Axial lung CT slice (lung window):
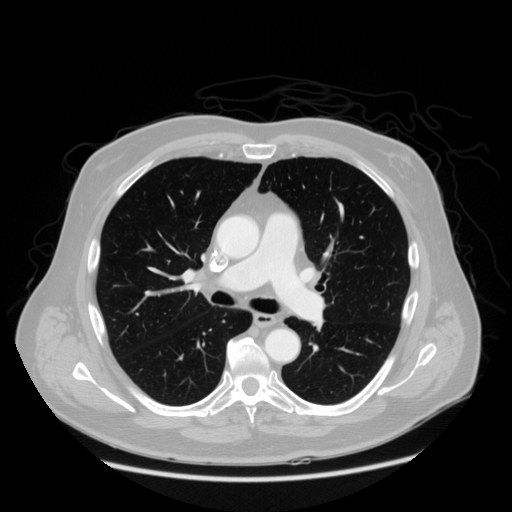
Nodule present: no